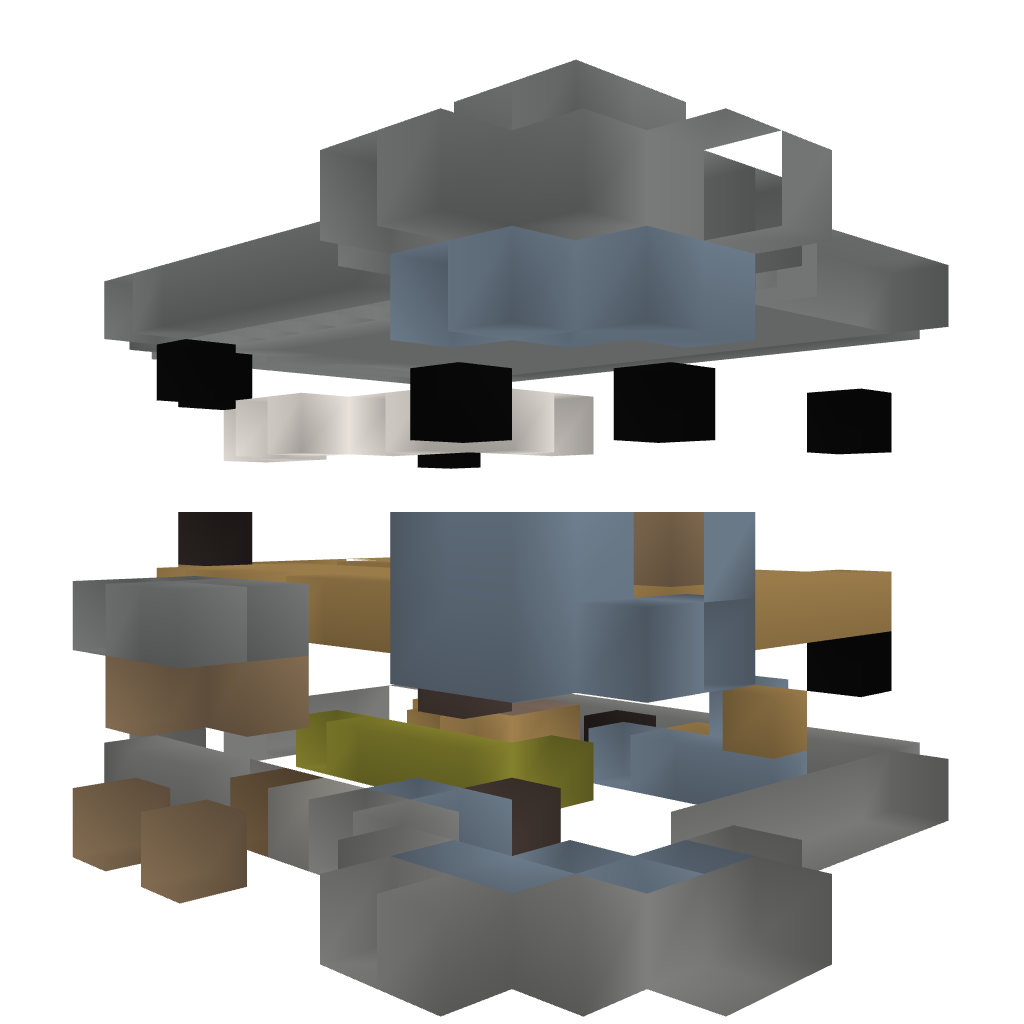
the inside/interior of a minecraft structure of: Modern House